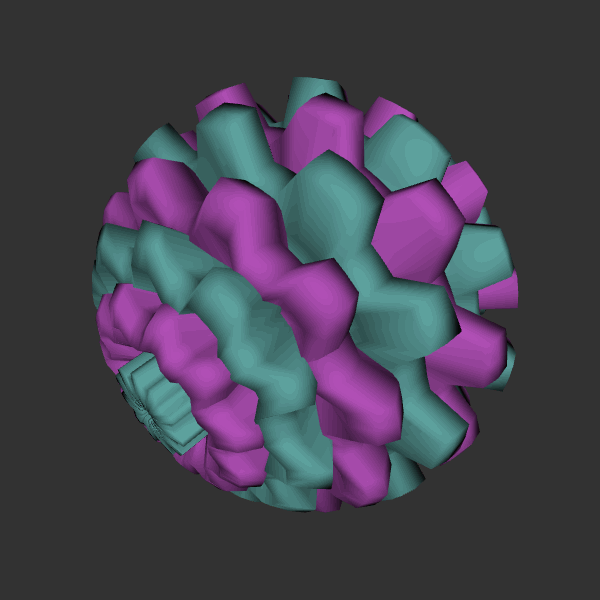
Background: dark